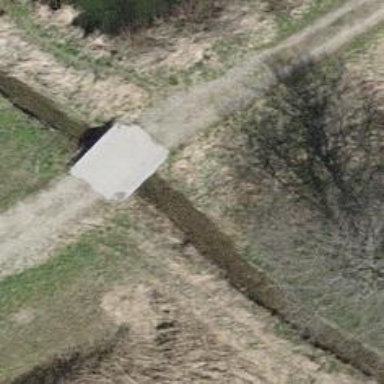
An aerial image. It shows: Track road on bridge.